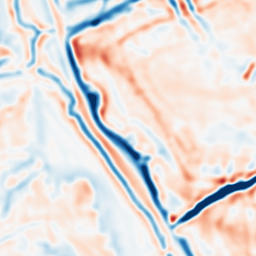
Category: multiscale
Decomposition family: dog
Decomposition parameters: sigma_low: 3
sigma_high: 5
Upsampling method: bicubic
Upsampling parameters: scale: 8
Upsampling scale: 8